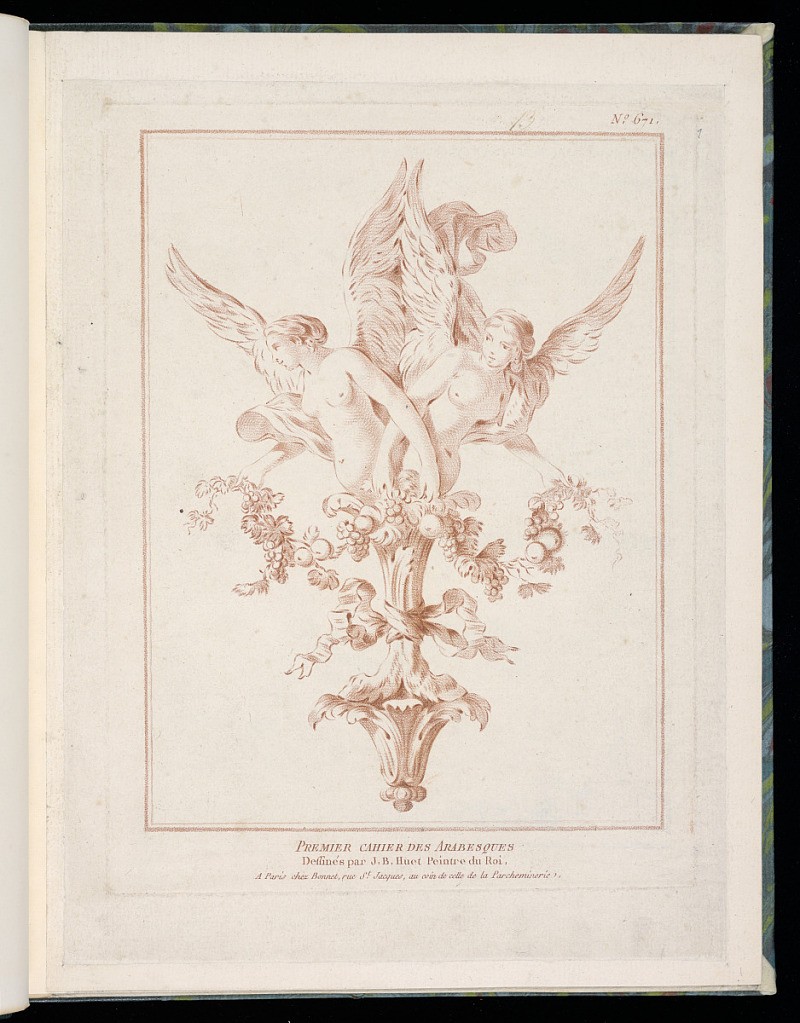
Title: Title Page
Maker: Jean-Baptiste Huet, French, 1745 – 1811
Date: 1776–89
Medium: Crayon manner etching in red ink on paper
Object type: Print
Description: Title page and arabesque ornament design featuring winged female torsos, festoon of fruit and leaves, ribbons, fleurons, and scrolling leaves (ricneaux). The plate is titled and numbered.